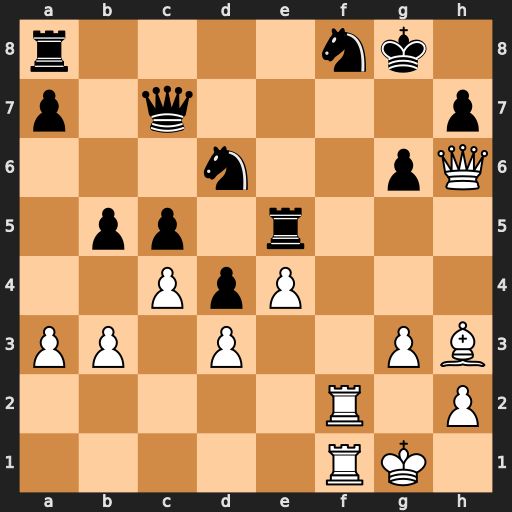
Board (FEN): r4nk1/p1q4p/3n2pQ/1pp1r3/2PpP3/PP1P2PB/5R1P/5RK1
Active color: w
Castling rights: -
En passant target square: -
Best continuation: Rxf8+ Rxf8 Qxf8#